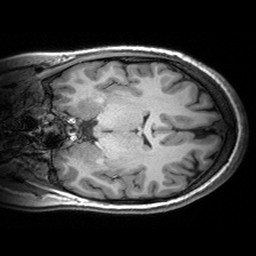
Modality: T1w
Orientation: coronal
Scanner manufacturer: siemens
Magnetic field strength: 3 T
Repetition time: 2.53 s
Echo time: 0.00299 s